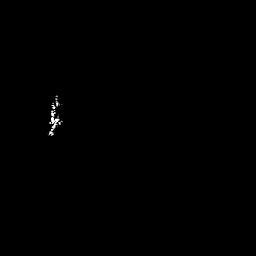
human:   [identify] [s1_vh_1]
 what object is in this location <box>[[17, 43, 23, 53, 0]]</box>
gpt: <ref>1 small ship at the left</ref>